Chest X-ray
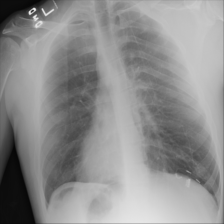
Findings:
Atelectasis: negative
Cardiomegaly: negative
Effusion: negative
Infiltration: negative
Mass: negative
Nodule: negative
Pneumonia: negative
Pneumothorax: negative
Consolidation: negative
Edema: negative
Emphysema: negative
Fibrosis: negative
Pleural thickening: negative
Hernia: negative